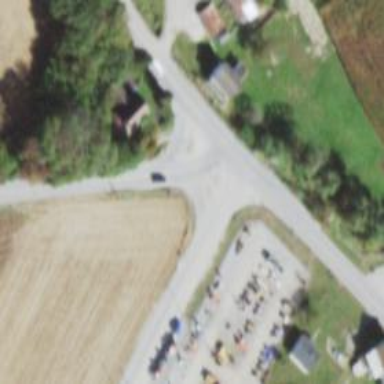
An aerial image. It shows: Secondary road with asphalt surface.